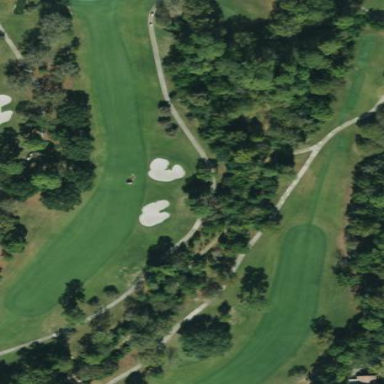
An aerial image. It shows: Golf fairway in the image.